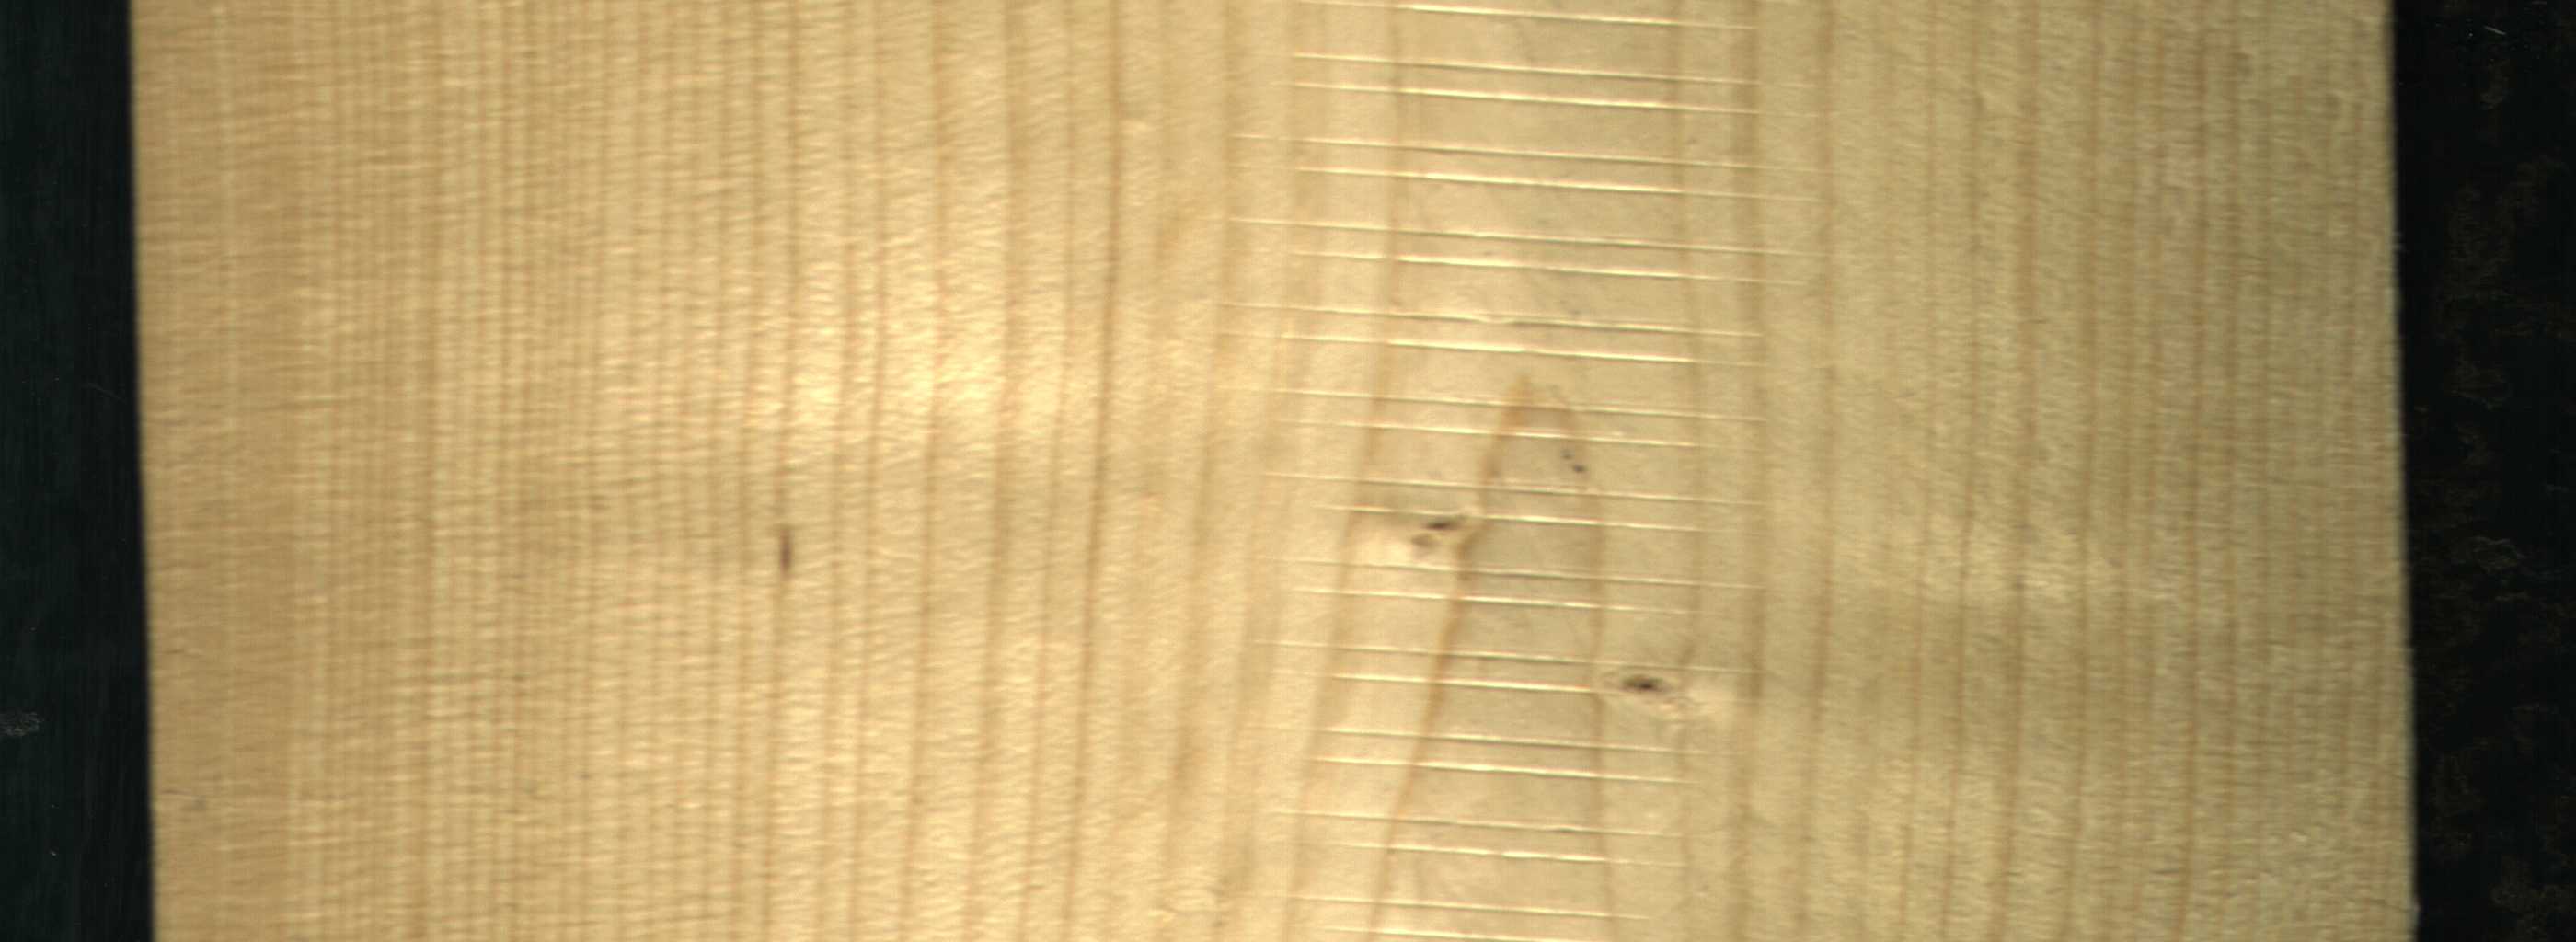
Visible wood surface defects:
Live_Knot